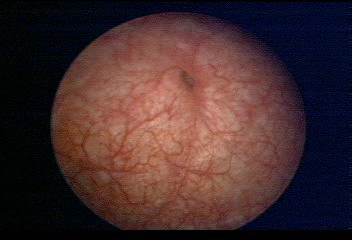
Modality: WLC
Class: Normal mucosa
Bladder cancer association: No